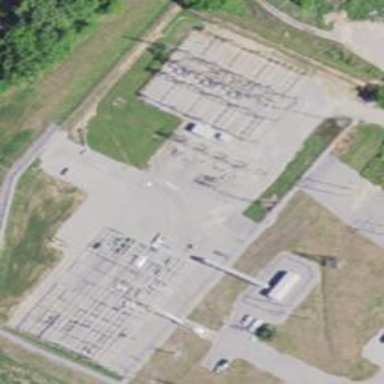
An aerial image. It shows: Distribution-level power substation.